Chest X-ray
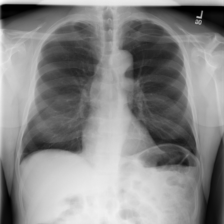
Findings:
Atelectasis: positive
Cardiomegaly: negative
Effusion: negative
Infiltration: negative
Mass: negative
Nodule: negative
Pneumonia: negative
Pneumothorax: negative
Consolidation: negative
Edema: negative
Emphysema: negative
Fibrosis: negative
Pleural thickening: negative
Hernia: negative